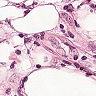
Metastatic tissue present: yes